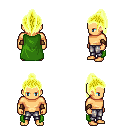
a pixel art fantasy rpg character, male body template, human, tanned skin, green cape, metal pants, gold long topknot hairstyle, cloth bracers, four views (front, back, left, right), 2x2 character sprite sheet, small pixel art, hard edges, no anti-aliasing